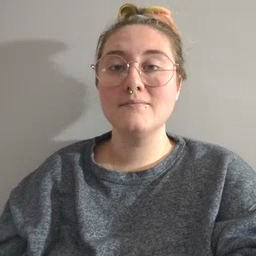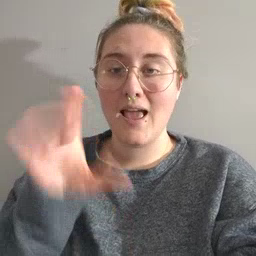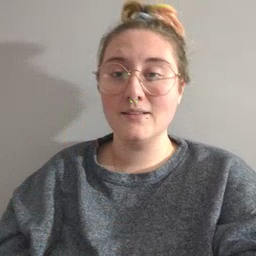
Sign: hate